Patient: sex M, age 31
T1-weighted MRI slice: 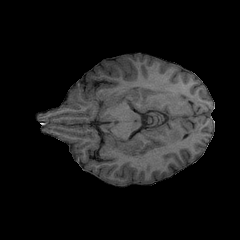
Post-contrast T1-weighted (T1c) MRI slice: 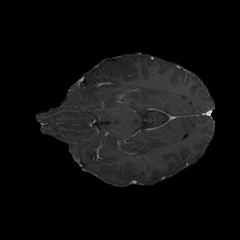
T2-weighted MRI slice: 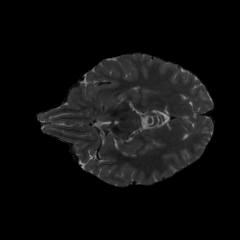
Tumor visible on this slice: no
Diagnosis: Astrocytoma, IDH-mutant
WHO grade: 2